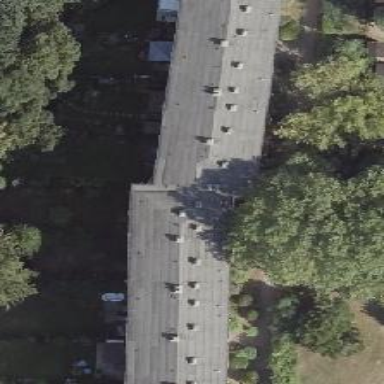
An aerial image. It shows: Black hipped roof adorns building with several apartments.